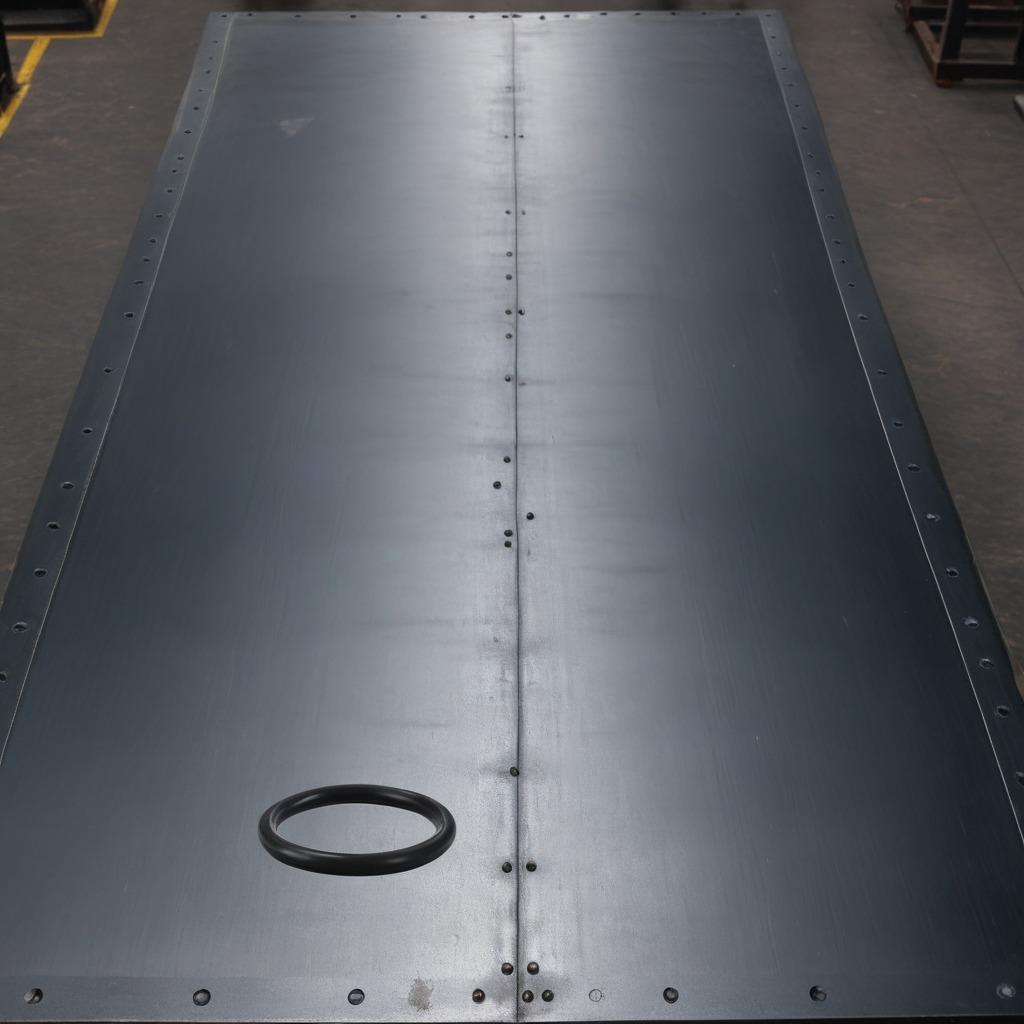
A rubber O-ring lying on a cold steel table in a mining workshop gritty textures.